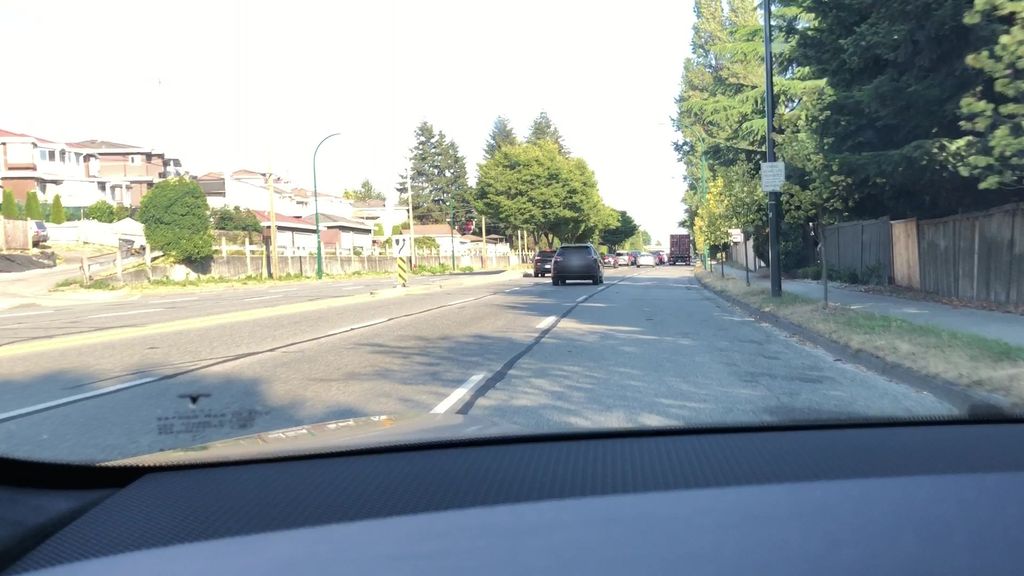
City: vancouver